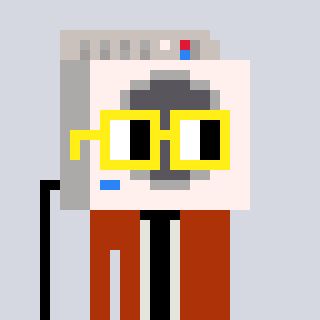
a pixel art character with square yellow glasses, a washing machine-shaped head and a hotbrown-colored body on a cool background